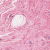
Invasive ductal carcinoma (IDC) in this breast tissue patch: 0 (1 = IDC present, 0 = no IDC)